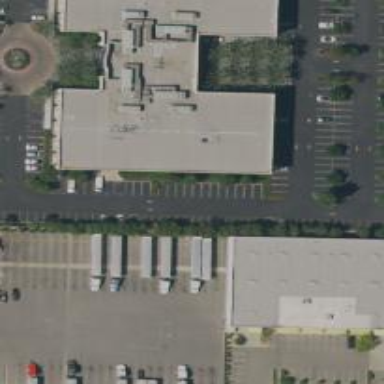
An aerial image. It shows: Commercial building.